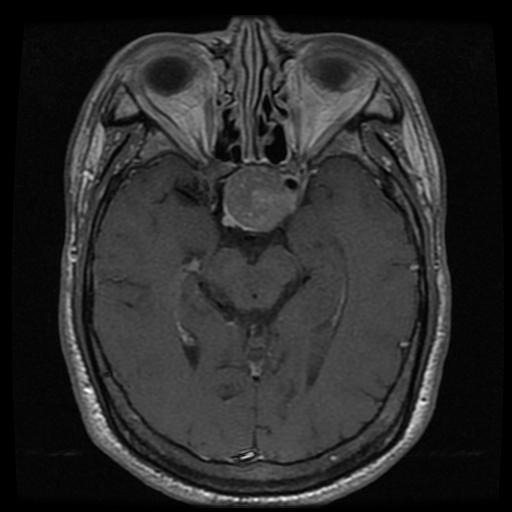
Label: pituitary